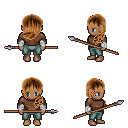
a pixel art fantasy rpg character, female body template, human, dark skin, brown long-sleeve shirt, teal pants, brown left-swept hairstyle, white cloth bandages, spear, four views (front, back, left, right), 2x2 character sprite sheet, small pixel art, hard edges, no anti-aliasing